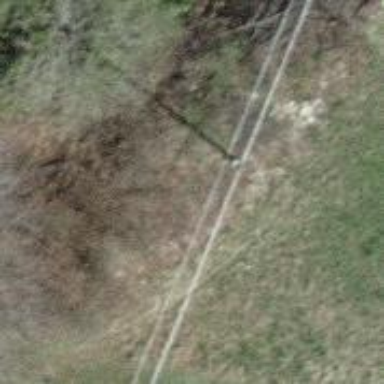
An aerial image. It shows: Minor power line.